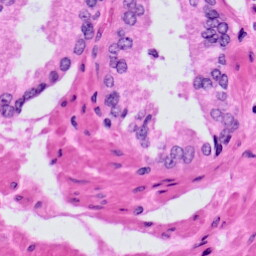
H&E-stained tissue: Prostate